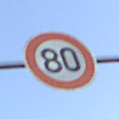
Verkehrszeichen: Geschwindigkeit80
Umgebung: Outdoor, RoadRail
Tageszeit: SunriseSunset
Wetter: PartlyCloudy
Licht: Natural
Jahreszeit: NotSpecified
Kontrast: LowContrast